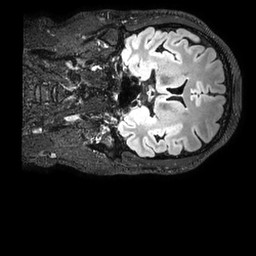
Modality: FLAIR
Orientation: coronal
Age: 37
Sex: male
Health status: ill
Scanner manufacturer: philips
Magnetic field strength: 3 T
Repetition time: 4.8 s
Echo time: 0.3028 s